Question: I'm trying to combine two queries together to give a combined stacked table with one common total eg QTY.
I don't want the dates to de-dupe & I need the columns to keep separated,l but want the Qty column combined if possible.
I tried 'union' but to no avail as it stacks directly above and the value are different formats.

Can anyone help? ;-)
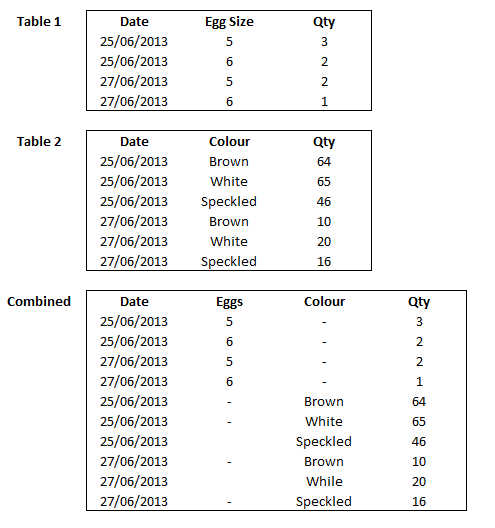
Answer: '''
SELECT t.* FROM (
SELECT [Date], [Eggs], NULL [Colour], [Qty] FROM Table1
UNION ALL
SELECT [Date], NULL [Eggs], [Colour], [Qty] FROM Table2
) t ORDER BY t.[Date]
'''